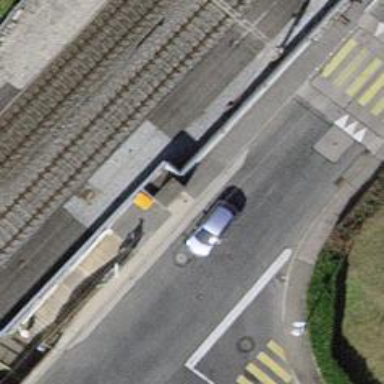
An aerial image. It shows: Set of steps on the road.